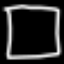
Label: square